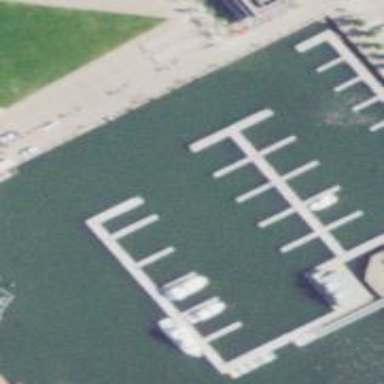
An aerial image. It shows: Man-made pier.